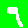
Digit: 9